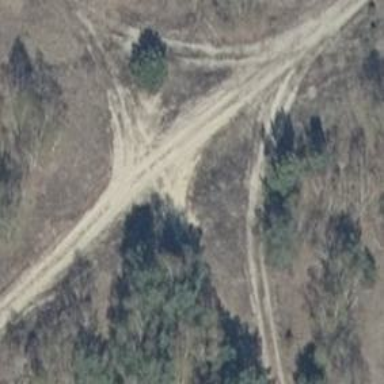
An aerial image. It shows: Dirt track road with grade 4 tracktype.